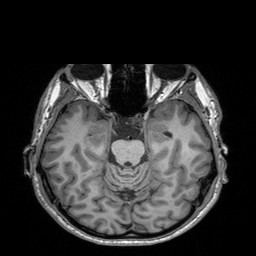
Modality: T1w
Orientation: coronal